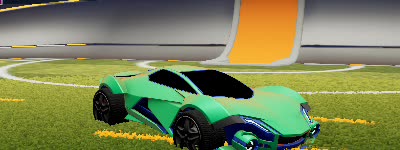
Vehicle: werewolf